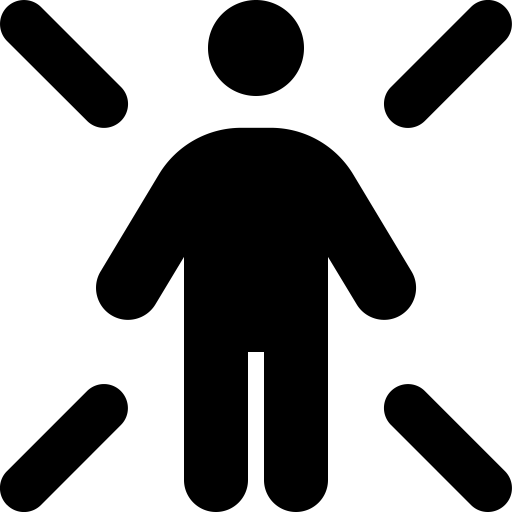
Tags: icon, FontAwesome, fa-icon, solid, person, rays